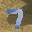
Label: 7